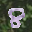
Label: 8